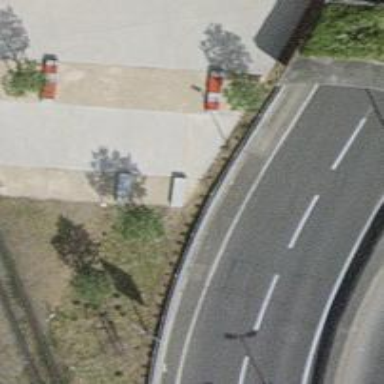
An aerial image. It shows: Concrete bench.